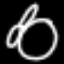
Label: donut